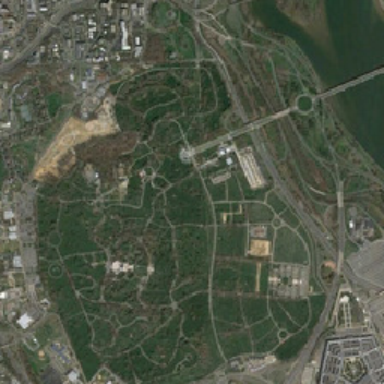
Distribution of interlaced sidewalks in the park .